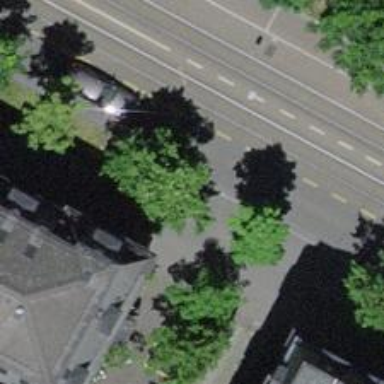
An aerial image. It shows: Tree-lined avenue.